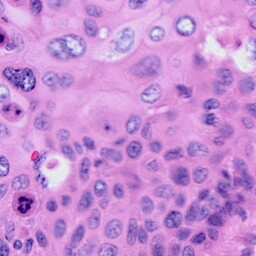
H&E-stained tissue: Cervix